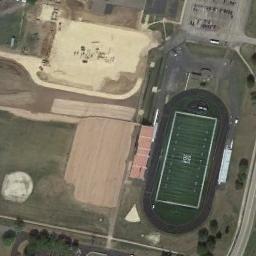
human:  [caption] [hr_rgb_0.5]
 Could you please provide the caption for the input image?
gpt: There is a red building next to the ground track  field .

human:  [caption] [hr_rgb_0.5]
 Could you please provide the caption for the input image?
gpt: The ground track field with a gridiron is next to some open areas and a parking lot .

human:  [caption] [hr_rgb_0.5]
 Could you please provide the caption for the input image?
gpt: The track and field is built on bare land next to the parking lot and trees .

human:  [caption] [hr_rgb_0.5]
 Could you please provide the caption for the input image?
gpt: A rectangle is drawn in the oval track .

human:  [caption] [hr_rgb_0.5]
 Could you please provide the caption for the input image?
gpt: The ground track with a black track beside some bare land .